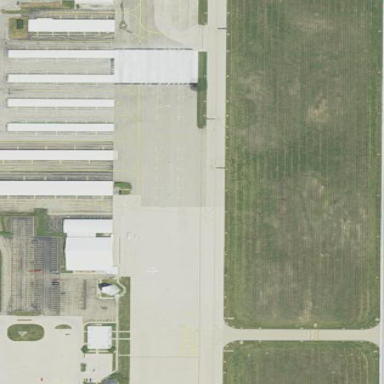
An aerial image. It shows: Apron area with paved surface.